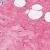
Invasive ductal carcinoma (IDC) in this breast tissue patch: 0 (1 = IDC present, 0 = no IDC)